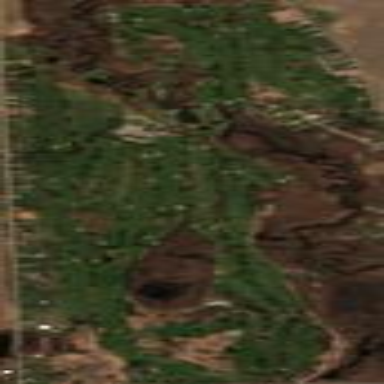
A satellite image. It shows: Golf course.